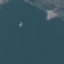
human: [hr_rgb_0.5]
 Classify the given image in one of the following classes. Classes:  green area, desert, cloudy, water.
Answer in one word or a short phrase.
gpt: water